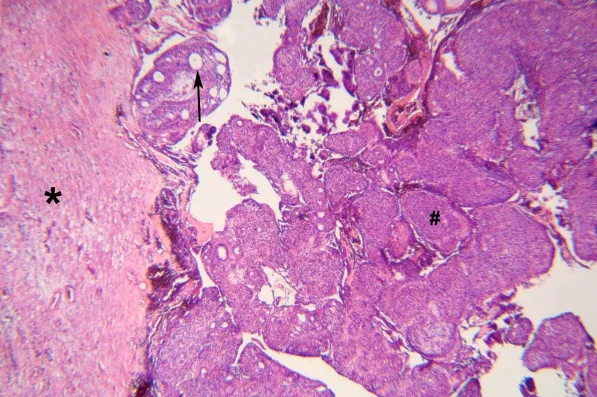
Tumor with fibrous connective tissue capsule (*). Nodular aggregates of cells (#). Duct-like structures ( ). (HE x 50).
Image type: pathology (h&e)